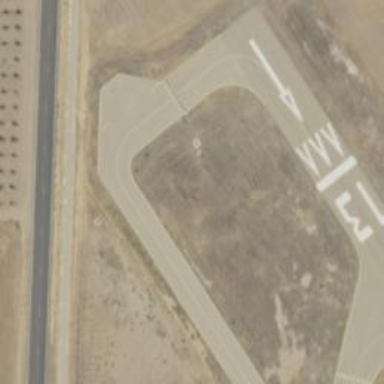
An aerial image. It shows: View of taxiway at the airport.